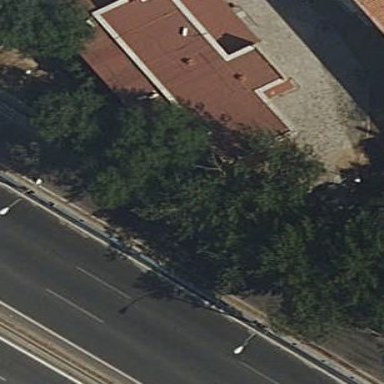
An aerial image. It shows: Part of building.